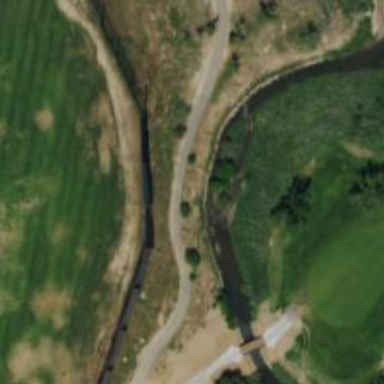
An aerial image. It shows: Service road that serves as golf cart path.